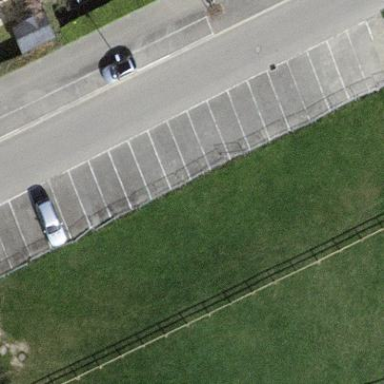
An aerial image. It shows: Parking available on the street side.